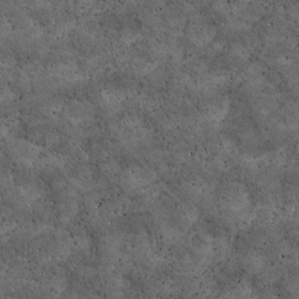
Label: non_frost